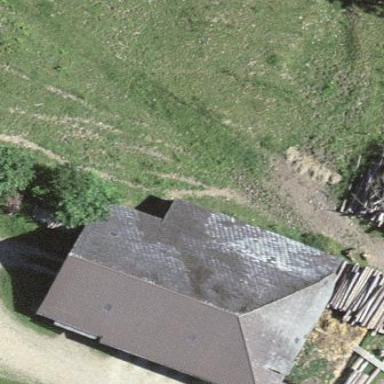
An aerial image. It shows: Shed.